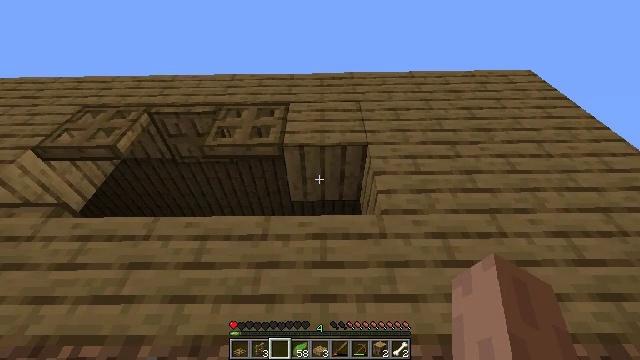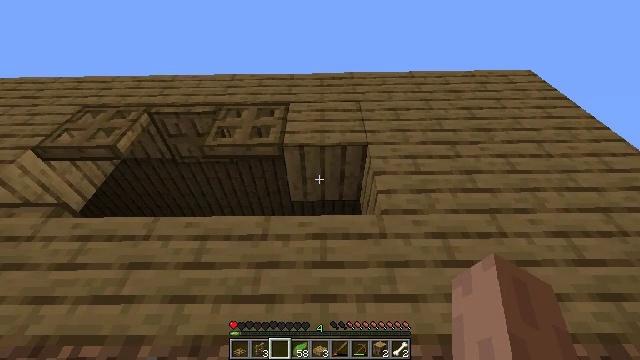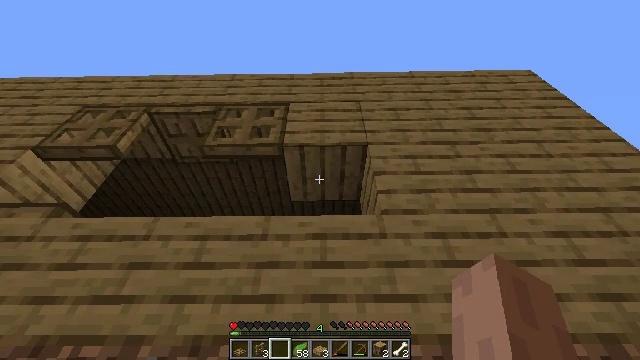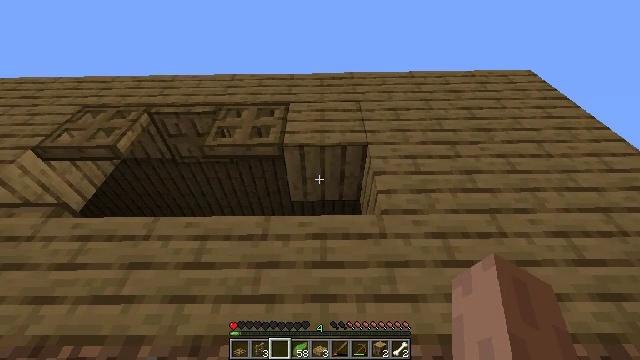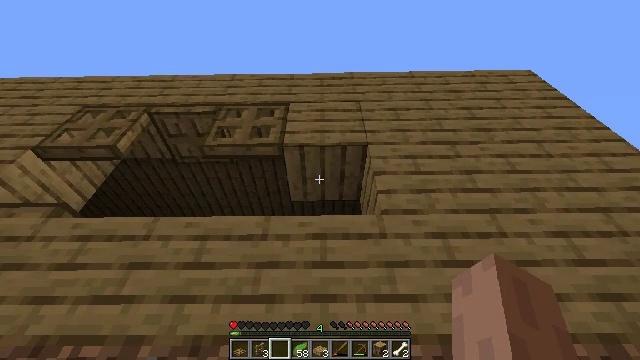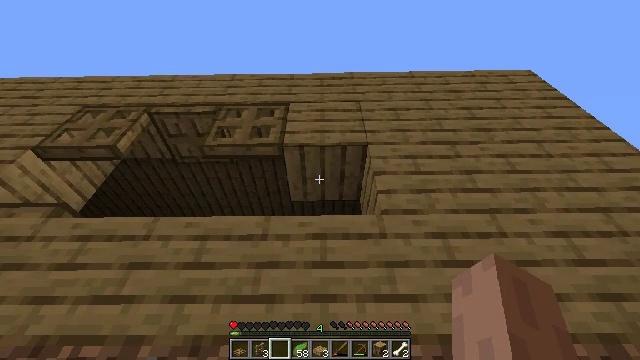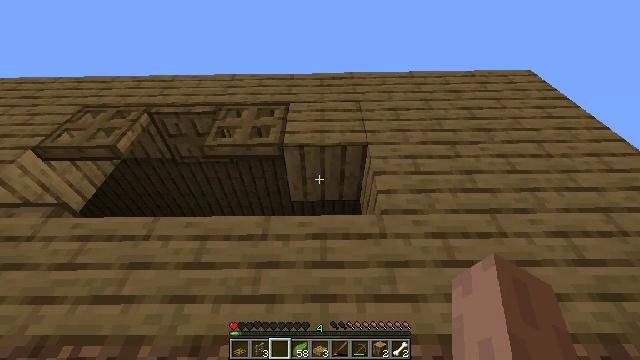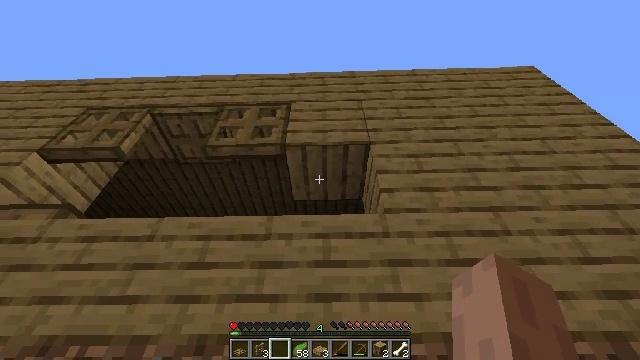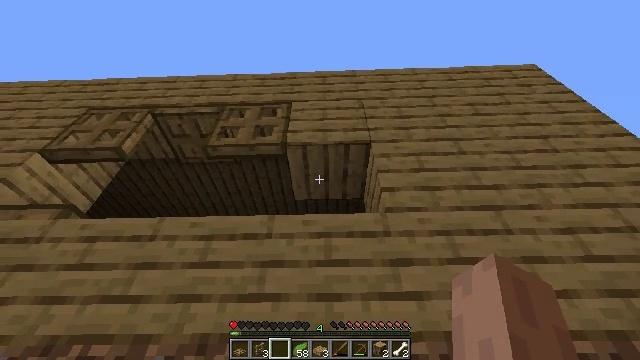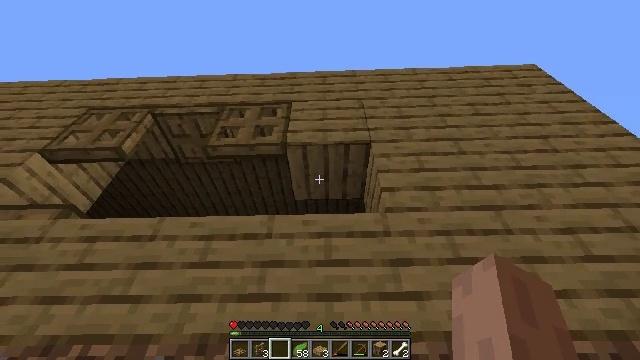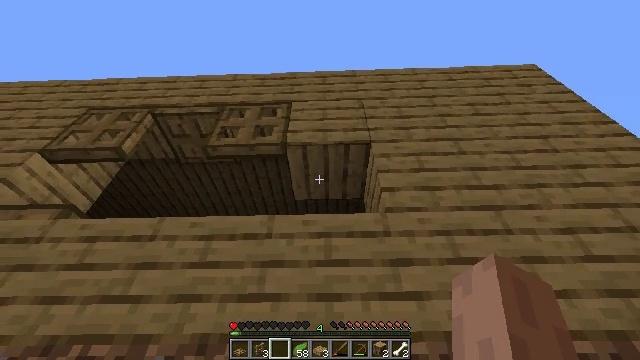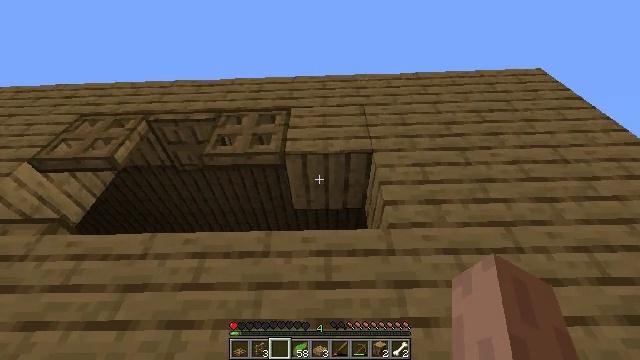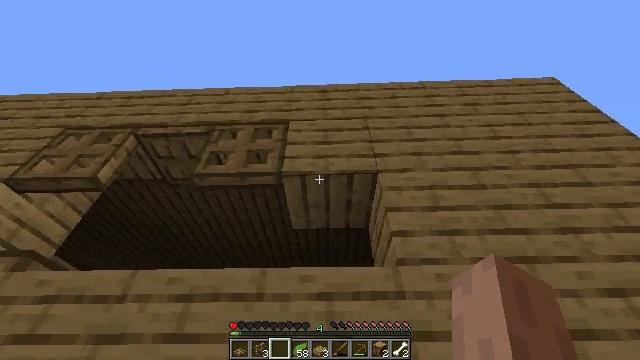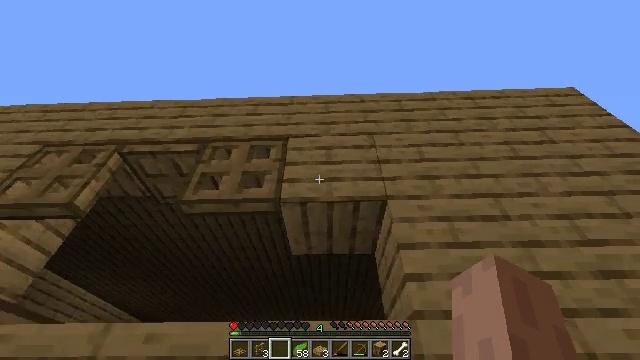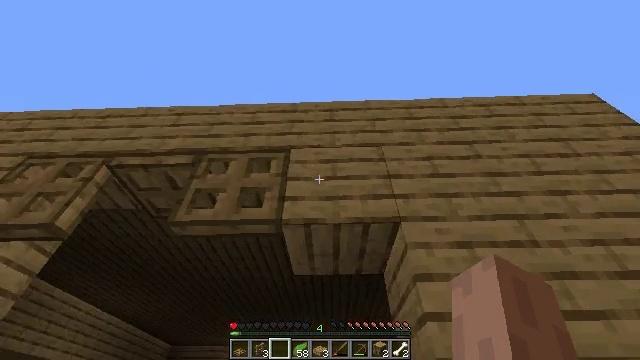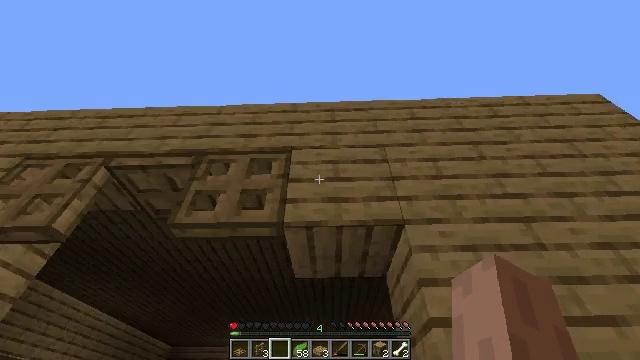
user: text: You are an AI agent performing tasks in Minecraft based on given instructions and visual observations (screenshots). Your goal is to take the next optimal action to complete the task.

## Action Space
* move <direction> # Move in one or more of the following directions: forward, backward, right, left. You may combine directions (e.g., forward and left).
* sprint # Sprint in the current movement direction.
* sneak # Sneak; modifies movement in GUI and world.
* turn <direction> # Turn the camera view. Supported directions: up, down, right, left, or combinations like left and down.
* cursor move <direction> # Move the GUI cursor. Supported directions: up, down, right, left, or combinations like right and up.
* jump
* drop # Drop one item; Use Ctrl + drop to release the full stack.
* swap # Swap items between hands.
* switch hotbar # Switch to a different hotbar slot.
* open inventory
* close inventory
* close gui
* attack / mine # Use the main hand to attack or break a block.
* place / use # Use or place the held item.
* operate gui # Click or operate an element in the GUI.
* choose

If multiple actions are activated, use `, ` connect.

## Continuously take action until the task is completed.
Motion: motion action
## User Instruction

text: Break the existing planks.
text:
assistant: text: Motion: no_op
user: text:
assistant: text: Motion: no_op
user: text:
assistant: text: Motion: no_op
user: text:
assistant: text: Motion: no_op
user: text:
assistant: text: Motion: no_op
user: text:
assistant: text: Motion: no_op
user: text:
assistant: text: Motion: no_op
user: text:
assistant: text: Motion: no_op
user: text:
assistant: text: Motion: no_op
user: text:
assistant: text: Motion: no_op
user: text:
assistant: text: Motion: jump
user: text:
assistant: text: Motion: move forward and move left, jump
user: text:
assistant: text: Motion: move forward and move left, jump
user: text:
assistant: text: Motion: move forward and move left, jump
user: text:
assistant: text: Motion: move forward and move left, jump
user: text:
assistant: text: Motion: move forward and move left, jump
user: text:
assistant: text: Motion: move forward and move left, jump
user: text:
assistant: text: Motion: move forward and move left, turn down, jump
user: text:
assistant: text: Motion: move forward and move left, turn down, jump
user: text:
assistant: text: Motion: move forward and move left, turn right and down, jump
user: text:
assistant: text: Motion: move forward and move left, turn right and down, jump
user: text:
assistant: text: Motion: move forward and move left, jump
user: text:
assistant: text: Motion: jump
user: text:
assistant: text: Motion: no_op
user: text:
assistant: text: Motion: no_op
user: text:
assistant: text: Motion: move back, jump
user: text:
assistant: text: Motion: move back, jump
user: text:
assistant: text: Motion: move back, jump
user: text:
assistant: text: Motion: move back, jump
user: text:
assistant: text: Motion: move back, jump